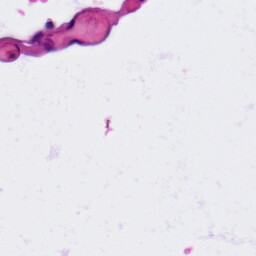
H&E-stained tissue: Lung